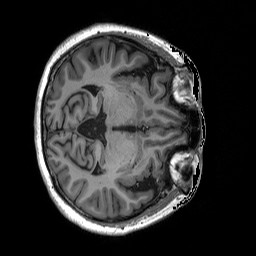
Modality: T1w
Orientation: axial
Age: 66
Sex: female
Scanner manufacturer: siemens
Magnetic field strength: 3 T
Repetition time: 2.5 s
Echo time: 0.00248 s